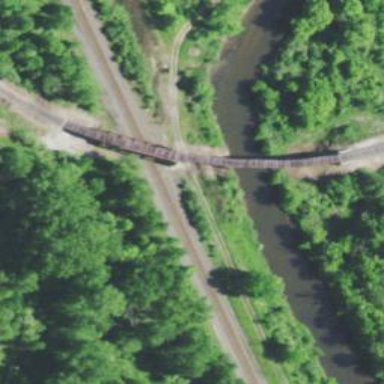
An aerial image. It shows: Bridge over railway line.